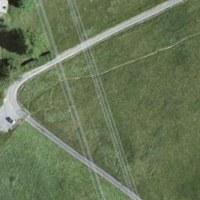
EUNIS habitat code: 24
Species observed at this site:
Corvus corax